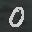
Label: 0